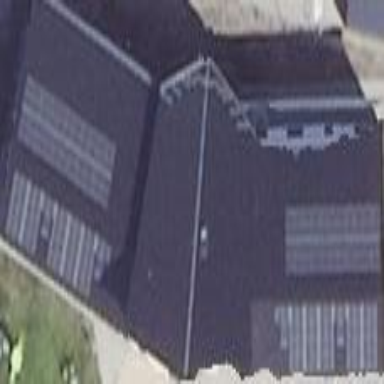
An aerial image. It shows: Kindergarten building.